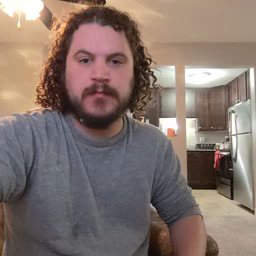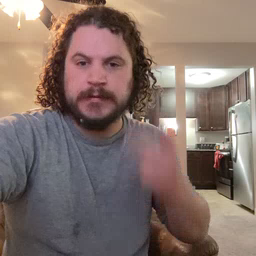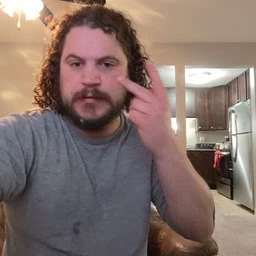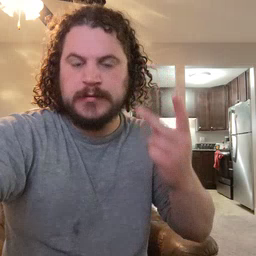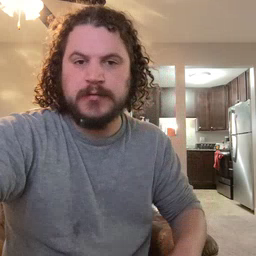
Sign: see